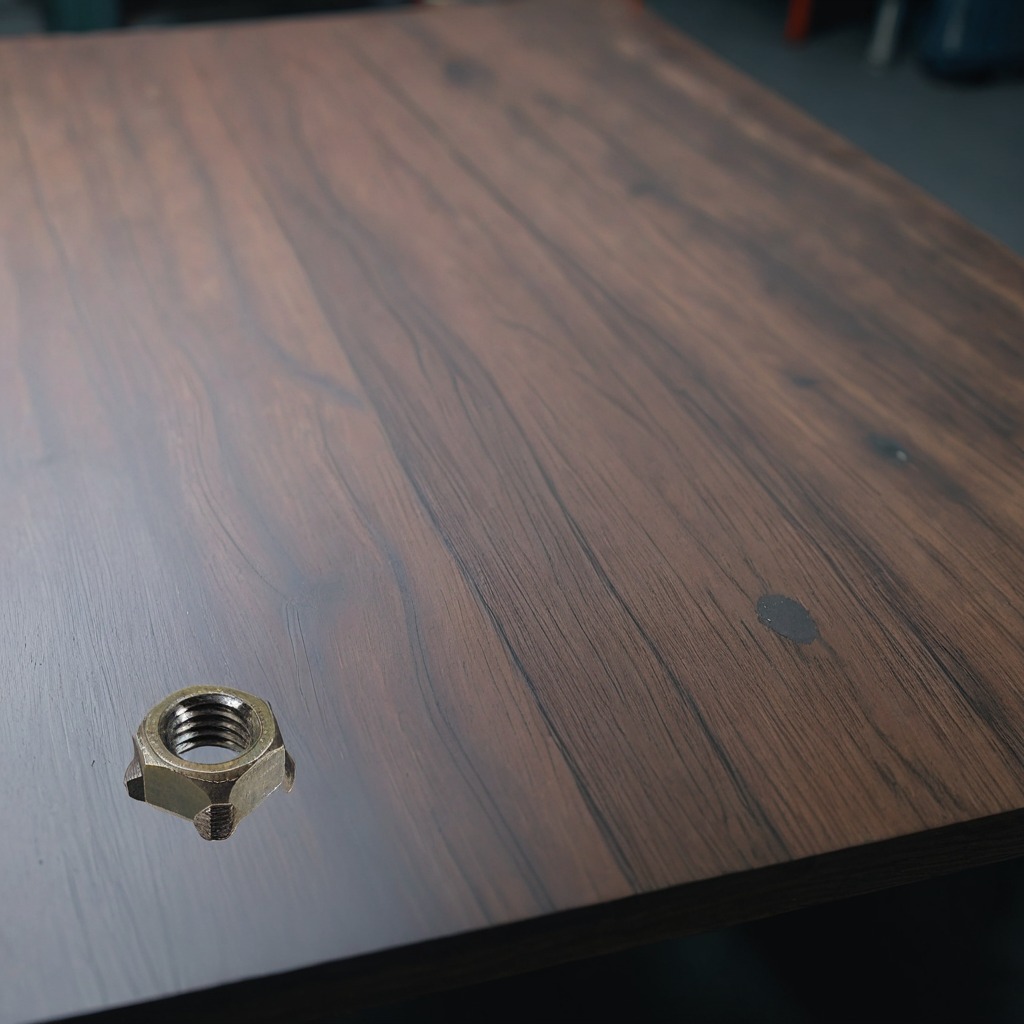
A metal nut is lying on a table with faint burn marks in a small garage at twilight.